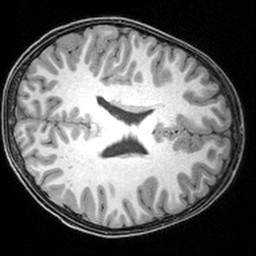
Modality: T1w
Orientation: axial
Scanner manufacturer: siemens
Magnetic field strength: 3 T
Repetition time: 1.9 s
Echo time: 0.00397 s